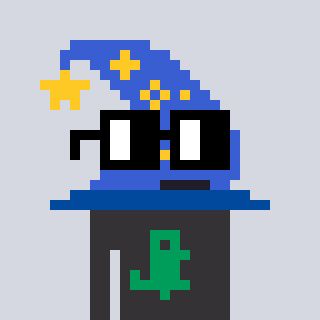
a pixel art character with square black glasses, a wizard hat-shaped head and a grayscale-colored body on a cool background